Aerial crown-view tile of a tropical tree (Barro Colorado Island, Panama), acquired 20240918:
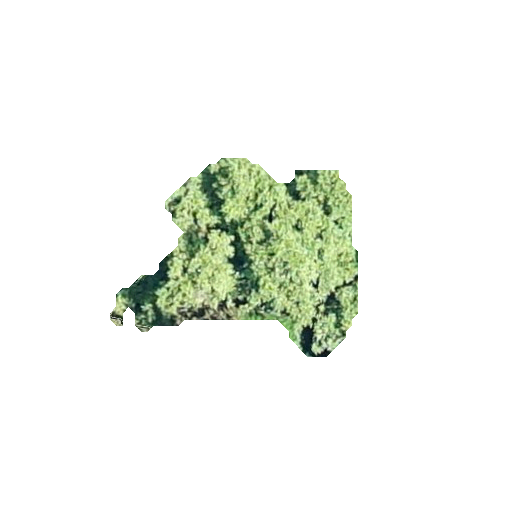
Species: Alseis blackiana
GBIF accepted scientific name: Alseis blackiana
Crown area: 48.252 m²